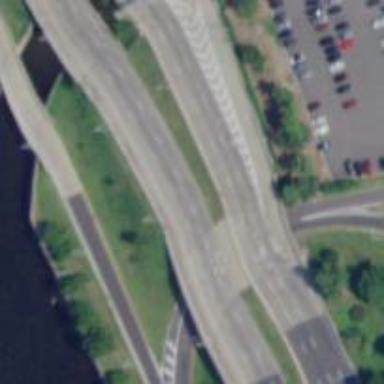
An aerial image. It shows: Urban freeway or expressway.